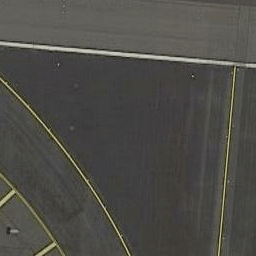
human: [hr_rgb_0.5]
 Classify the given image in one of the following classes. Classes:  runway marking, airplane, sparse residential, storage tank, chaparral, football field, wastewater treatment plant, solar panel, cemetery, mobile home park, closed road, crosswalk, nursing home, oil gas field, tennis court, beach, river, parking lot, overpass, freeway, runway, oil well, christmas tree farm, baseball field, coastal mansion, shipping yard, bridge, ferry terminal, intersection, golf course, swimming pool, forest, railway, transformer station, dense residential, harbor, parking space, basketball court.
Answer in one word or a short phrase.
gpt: runway marking